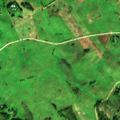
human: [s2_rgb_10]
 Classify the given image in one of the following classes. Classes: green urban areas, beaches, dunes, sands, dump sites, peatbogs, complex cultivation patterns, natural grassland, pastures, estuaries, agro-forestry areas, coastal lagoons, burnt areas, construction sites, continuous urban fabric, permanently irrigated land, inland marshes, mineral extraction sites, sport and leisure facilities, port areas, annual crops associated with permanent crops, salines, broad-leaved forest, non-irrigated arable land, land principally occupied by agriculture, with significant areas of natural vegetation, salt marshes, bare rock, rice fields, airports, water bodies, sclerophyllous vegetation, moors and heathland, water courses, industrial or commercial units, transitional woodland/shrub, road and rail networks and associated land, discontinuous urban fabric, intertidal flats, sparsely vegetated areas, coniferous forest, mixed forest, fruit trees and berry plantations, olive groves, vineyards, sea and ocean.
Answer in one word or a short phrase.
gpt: discontinuous urban fabric, non-irrigated arable land, pastures, complex cultivation patterns, land principally occupied by agriculture, with significant areas of natural vegetation